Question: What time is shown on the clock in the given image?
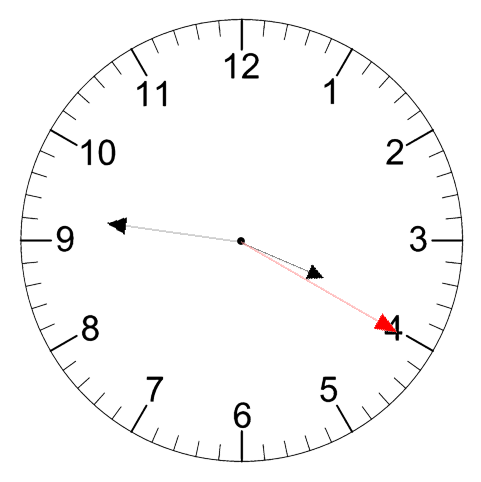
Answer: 03:46:20